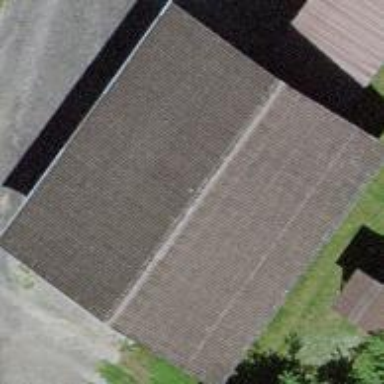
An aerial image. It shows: Garage building.